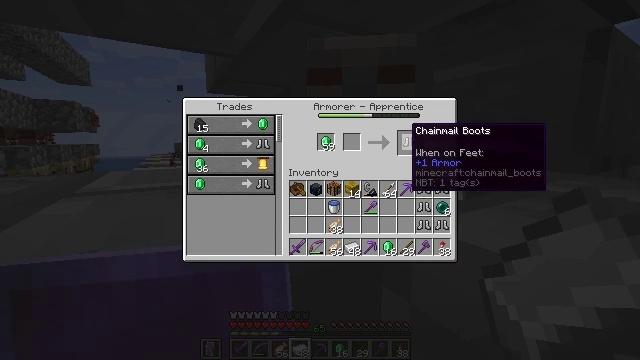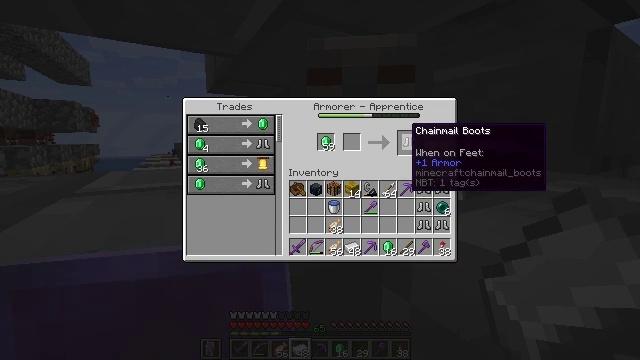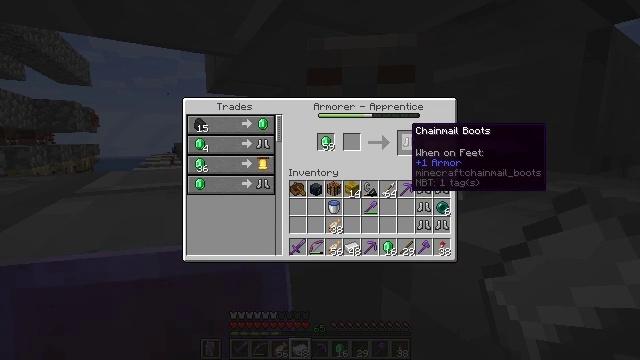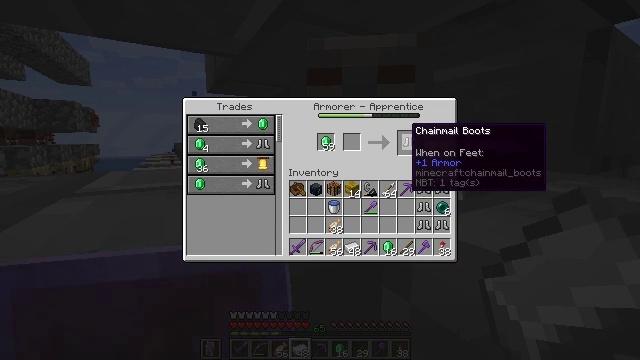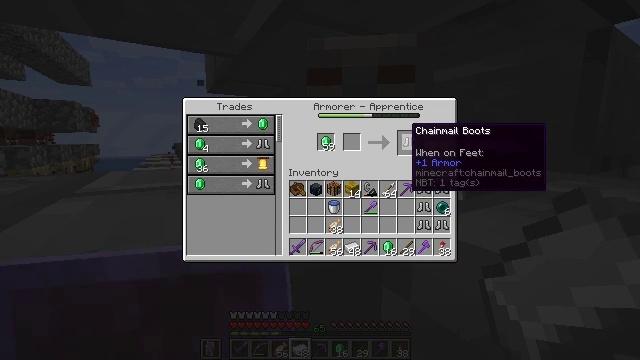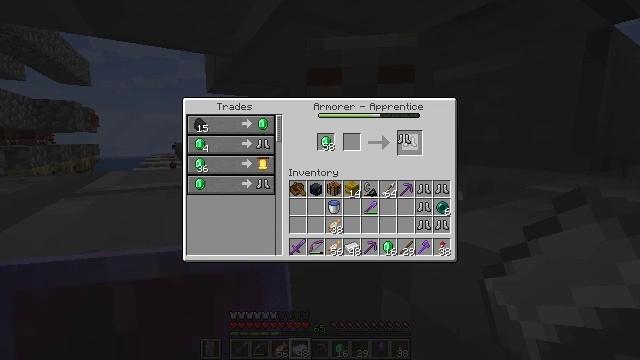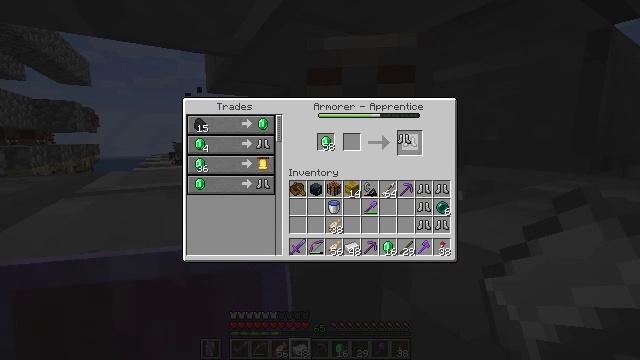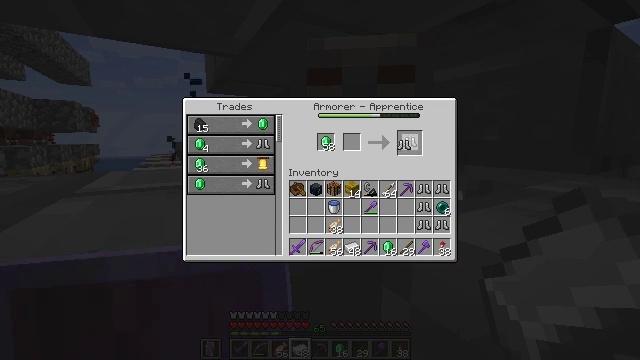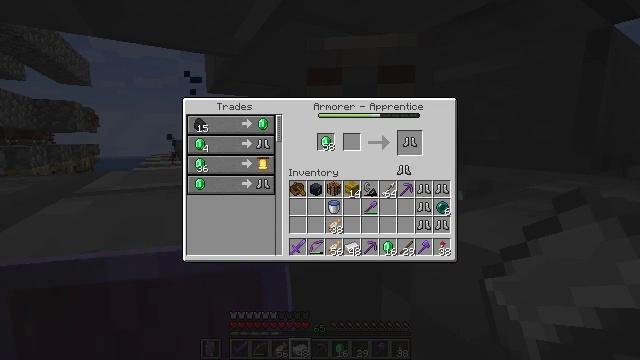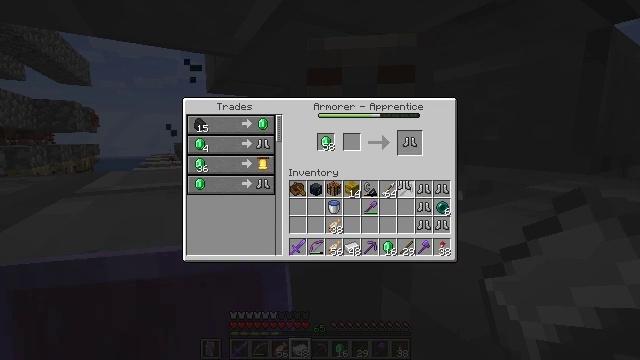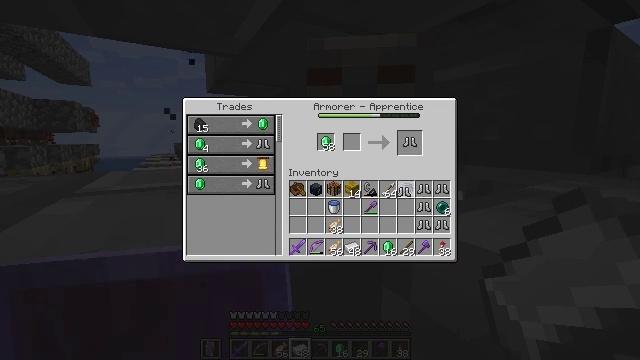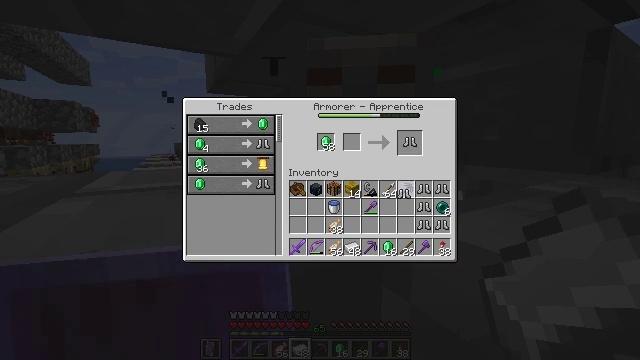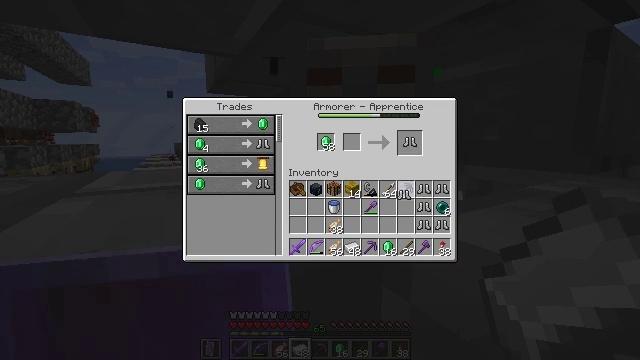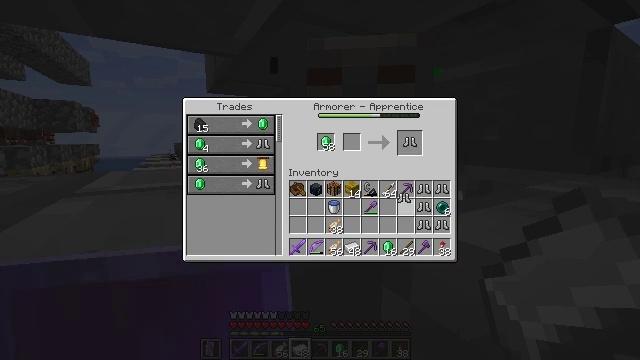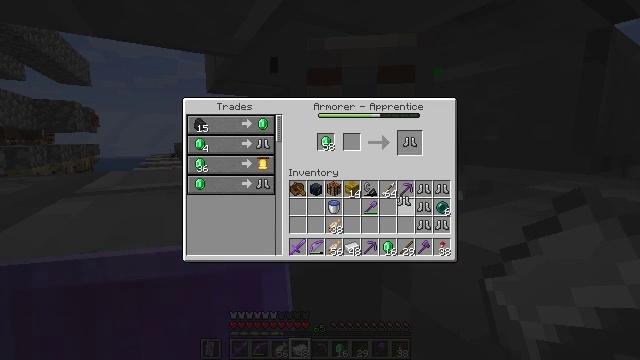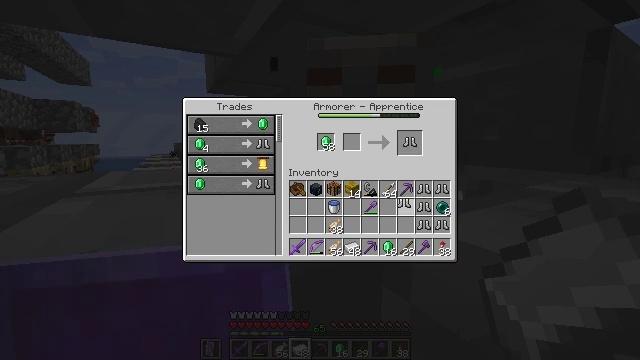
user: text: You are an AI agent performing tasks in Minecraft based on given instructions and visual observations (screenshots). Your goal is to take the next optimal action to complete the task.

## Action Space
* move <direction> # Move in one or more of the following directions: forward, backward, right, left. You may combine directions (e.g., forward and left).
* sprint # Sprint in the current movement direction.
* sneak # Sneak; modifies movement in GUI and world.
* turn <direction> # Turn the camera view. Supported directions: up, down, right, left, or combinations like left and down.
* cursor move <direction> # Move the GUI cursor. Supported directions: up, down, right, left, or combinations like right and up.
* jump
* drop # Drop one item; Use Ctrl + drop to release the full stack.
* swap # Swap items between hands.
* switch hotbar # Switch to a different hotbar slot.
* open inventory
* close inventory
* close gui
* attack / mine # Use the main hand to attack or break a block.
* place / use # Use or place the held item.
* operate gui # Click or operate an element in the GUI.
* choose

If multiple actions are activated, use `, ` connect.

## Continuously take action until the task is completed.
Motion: motion action
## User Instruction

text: Craft a set of chainmail boots on the crafting table.
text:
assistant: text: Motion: no_op
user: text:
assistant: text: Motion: no_op
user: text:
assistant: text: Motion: no_op
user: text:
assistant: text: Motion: no_op
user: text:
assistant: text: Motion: attack / mine
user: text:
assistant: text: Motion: attack / mine
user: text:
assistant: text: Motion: attack / mine
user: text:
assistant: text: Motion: turn down
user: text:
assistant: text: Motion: turn down
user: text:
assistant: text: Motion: no_op
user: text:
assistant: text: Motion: no_op
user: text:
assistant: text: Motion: no_op
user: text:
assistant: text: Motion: no_op
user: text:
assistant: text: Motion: no_op
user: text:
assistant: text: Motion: no_op
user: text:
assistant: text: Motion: no_op
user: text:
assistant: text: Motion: no_op
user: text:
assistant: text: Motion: no_op
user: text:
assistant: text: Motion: no_op
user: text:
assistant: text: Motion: no_op
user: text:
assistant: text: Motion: turn down
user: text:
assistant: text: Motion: no_op
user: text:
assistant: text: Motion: no_op
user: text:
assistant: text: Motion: no_op
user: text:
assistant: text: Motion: no_op
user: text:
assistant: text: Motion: attack / mine
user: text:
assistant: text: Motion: attack / mine
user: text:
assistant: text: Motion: no_op
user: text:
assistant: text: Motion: no_op
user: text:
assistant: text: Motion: no_op